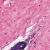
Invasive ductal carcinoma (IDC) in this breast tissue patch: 0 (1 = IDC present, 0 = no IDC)